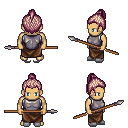
a pixel art fantasy rpg character, male body template, human, tanned skin, steel chest armor, robe skirt, white blonde short topknot hairstyle, white slippers, spear, four views (front, back, left, right), 2x2 character sprite sheet, small pixel art, hard edges, no anti-aliasing